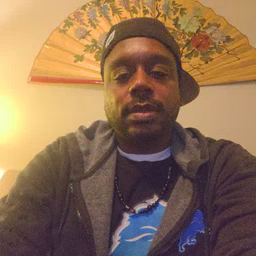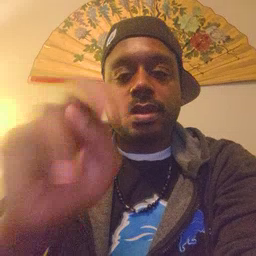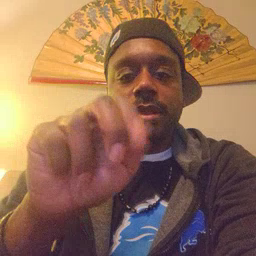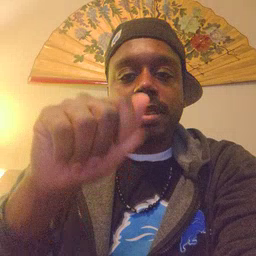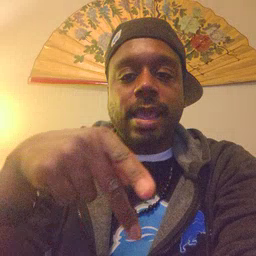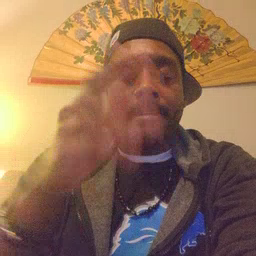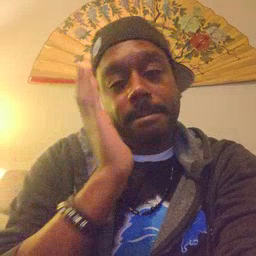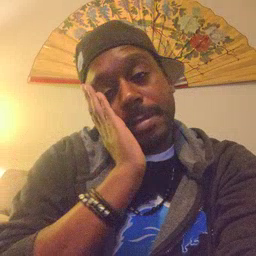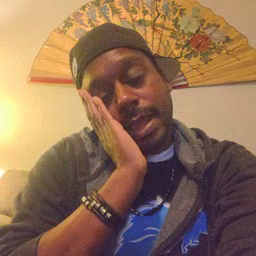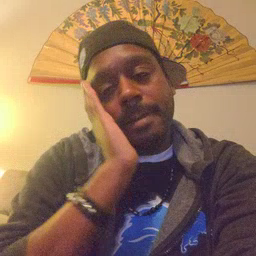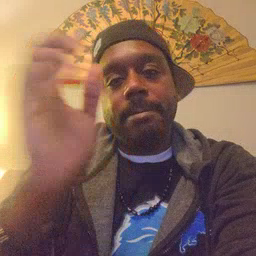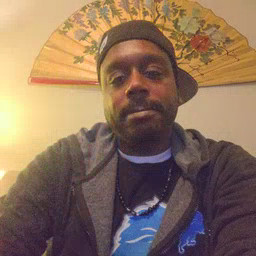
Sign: nap